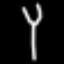
Label: fork